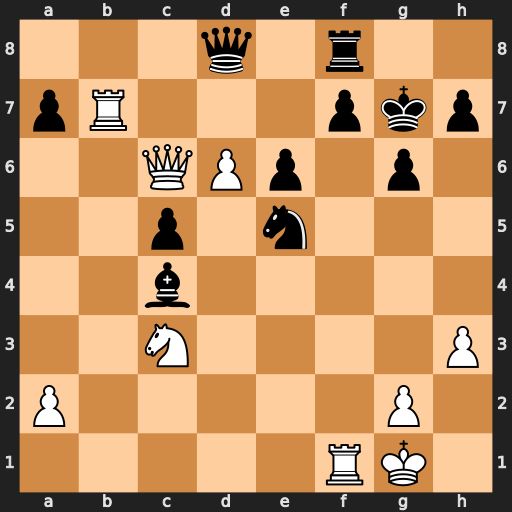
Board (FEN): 3q1r2/pR3pkp/2QPp1p1/2p1n3/2b5/2N4P/P5P1/5RK1
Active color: w
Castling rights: -
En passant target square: -
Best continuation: Qxc5 Bxf1 Qxe5+ Qf6 Qxf6+